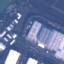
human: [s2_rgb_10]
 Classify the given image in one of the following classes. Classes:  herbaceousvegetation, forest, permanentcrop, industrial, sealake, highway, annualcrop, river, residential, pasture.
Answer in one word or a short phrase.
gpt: Industrial